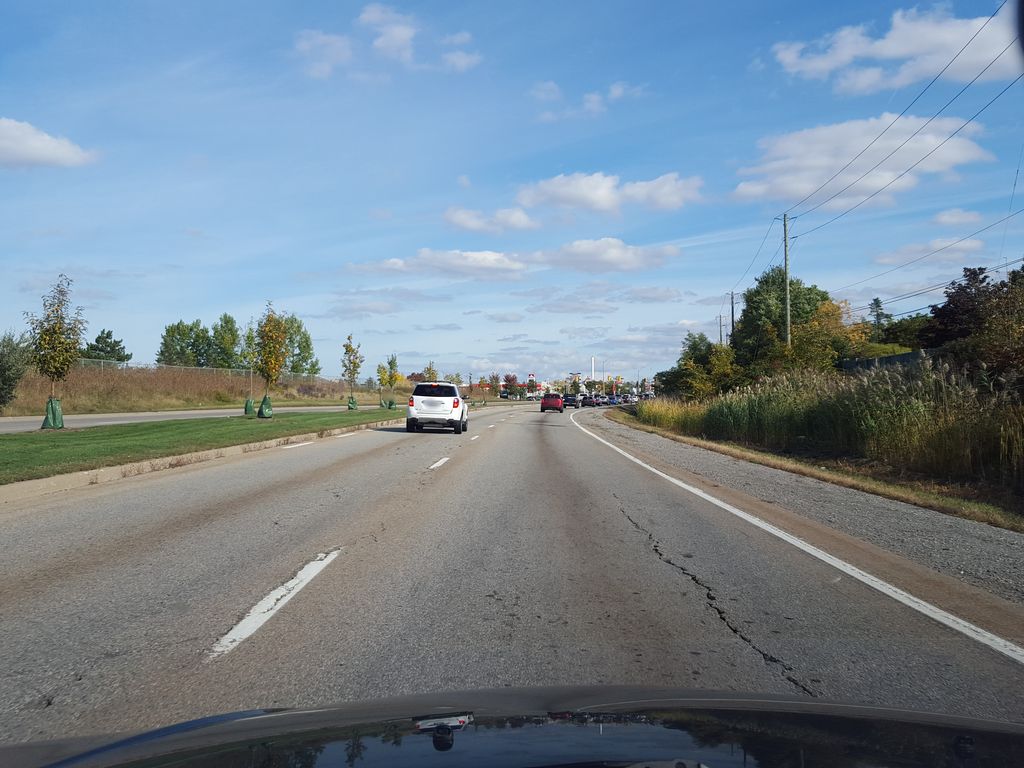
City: hamilton